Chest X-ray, AP view. Patient: 54 years old, sex F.
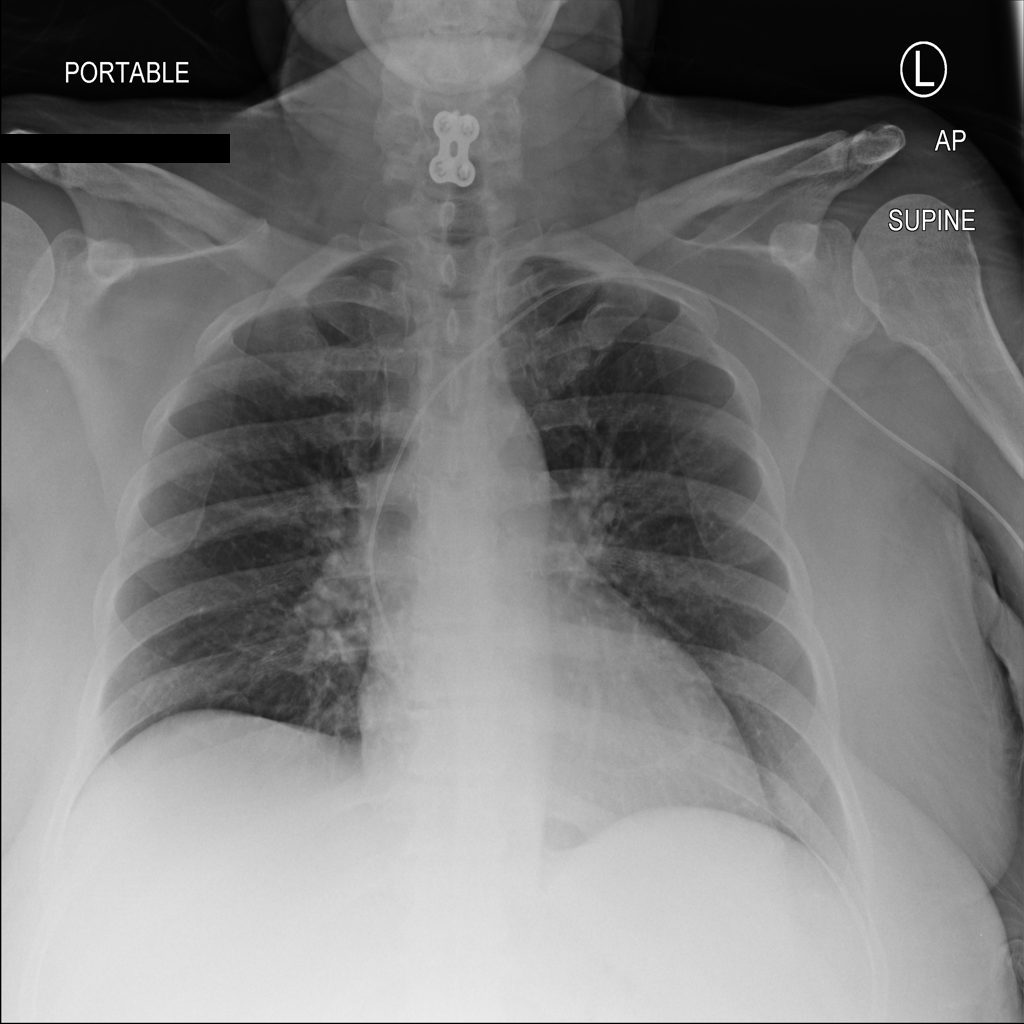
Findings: No Finding